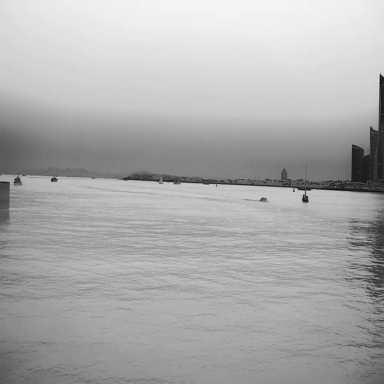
There are 12 objects shown in the infrared image, including four sailboats, six canoes, and two container_ships.